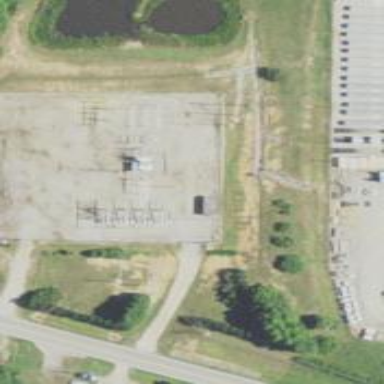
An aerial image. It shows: Distribution power substation secured by fence.